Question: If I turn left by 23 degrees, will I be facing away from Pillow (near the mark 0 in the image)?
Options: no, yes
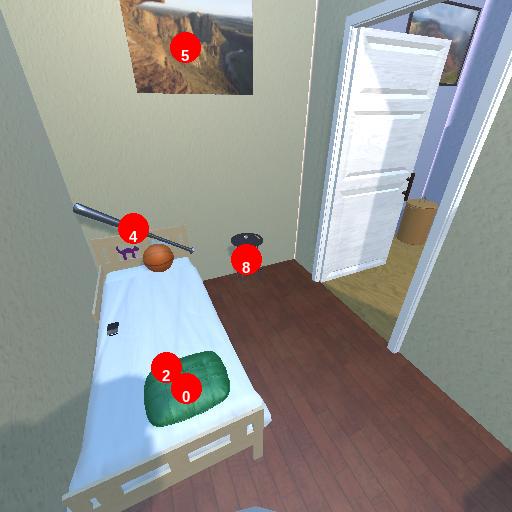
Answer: no